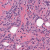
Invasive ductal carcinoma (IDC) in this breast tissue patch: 1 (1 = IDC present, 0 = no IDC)